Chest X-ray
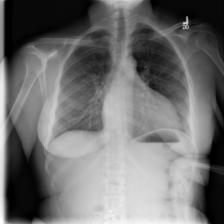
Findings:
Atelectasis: positive
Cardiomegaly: negative
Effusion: negative
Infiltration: positive
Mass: negative
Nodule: negative
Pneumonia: positive
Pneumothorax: negative
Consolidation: negative
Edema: negative
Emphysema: negative
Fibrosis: negative
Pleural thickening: negative
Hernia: negative